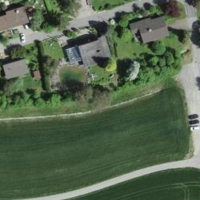
EUNIS habitat code: 55
Species observed at this site:
Filipendula ulmaria